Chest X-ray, AP view. Patient: 32 years old, sex F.
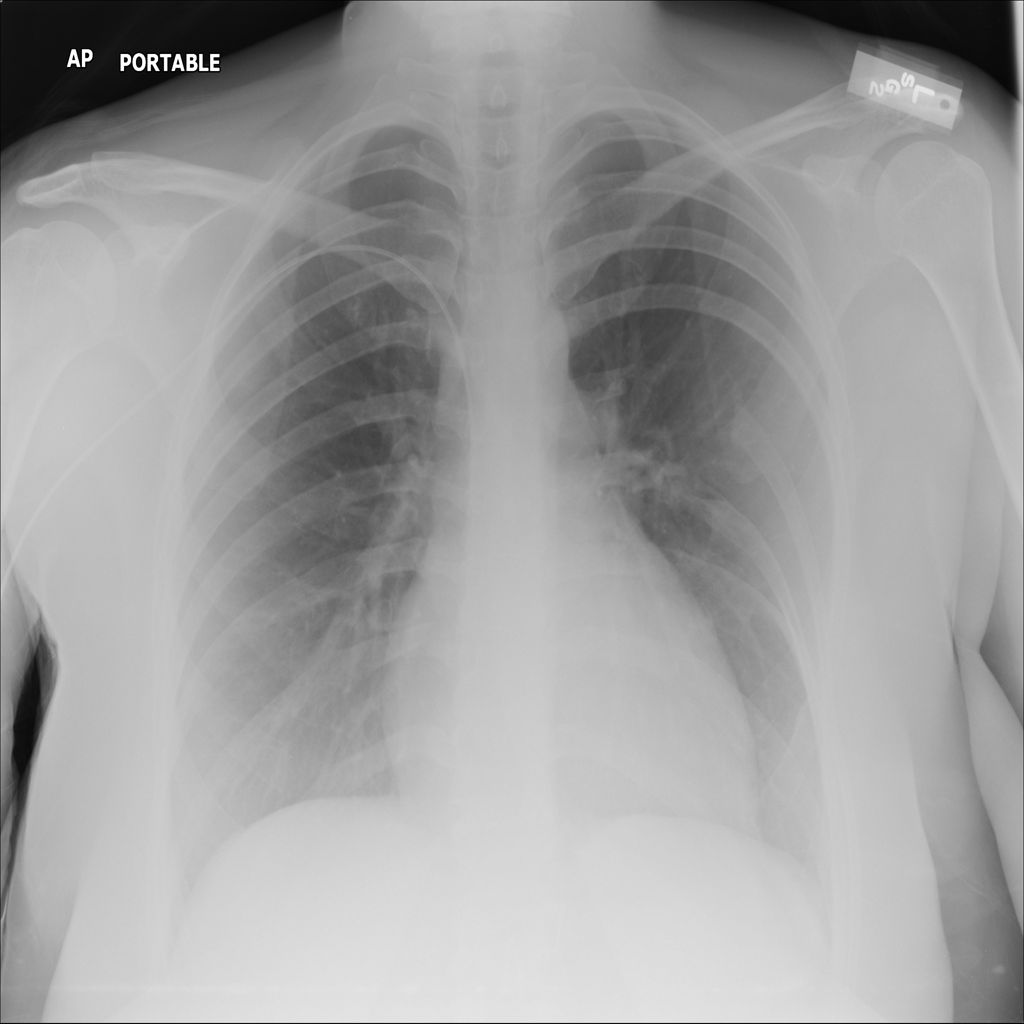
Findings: No Finding